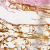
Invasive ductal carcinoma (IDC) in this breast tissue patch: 0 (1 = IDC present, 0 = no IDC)